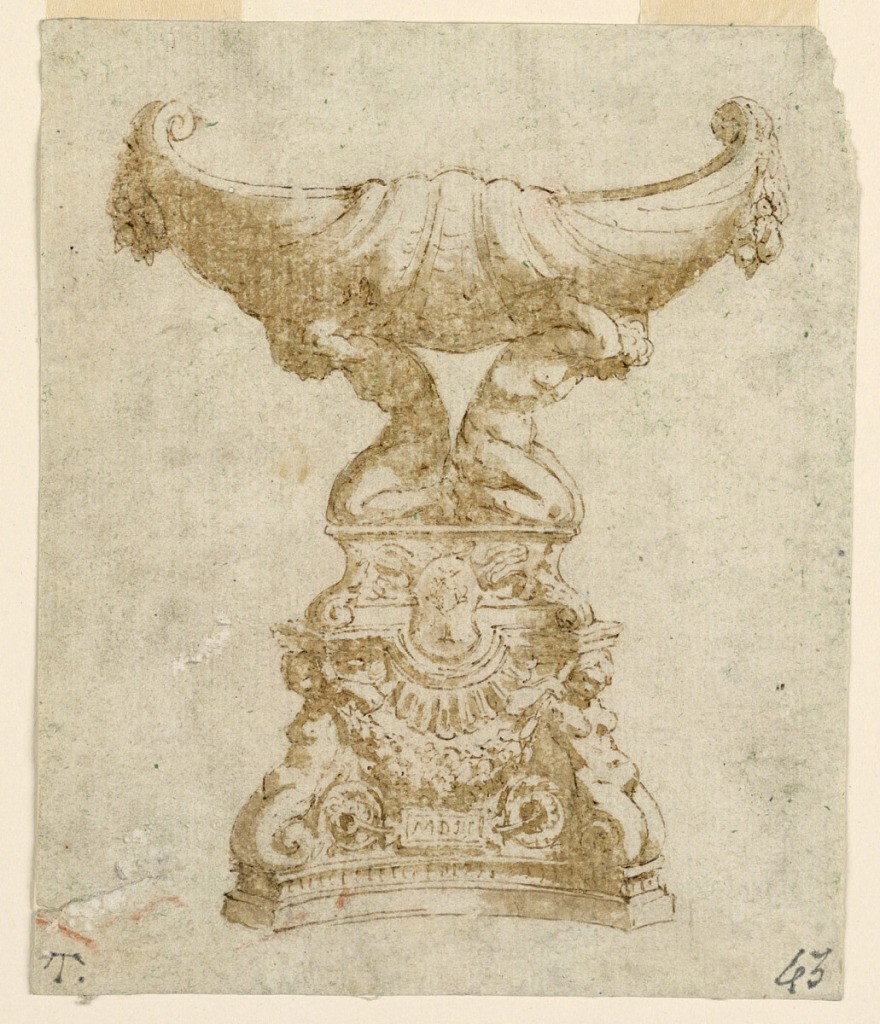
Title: Project: A Hand Bell
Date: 1800–1850
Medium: Pen, sepia, red-brown watercolor on brown-grey paper
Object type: Drawing
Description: Vertical rectangle. The handle consists of birds with woman heads, with scrolls below, rows of blossoms, and leaves above. The main field of the body is decorated with two kneeling angels supporting an oval representation of the Virgin with the Child, above it is a cherub. Below the representation is a tablet with "S.D.G." Below is a band with "DOMINI M D L X X I I."